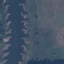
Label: River